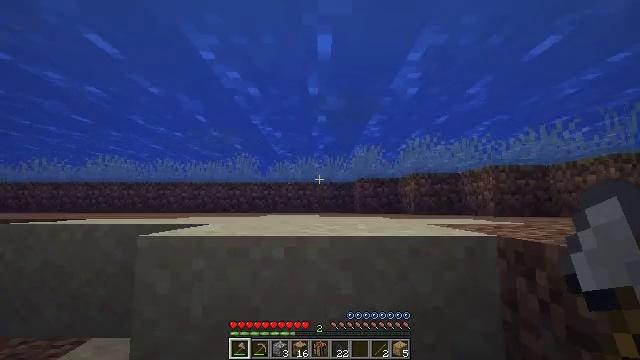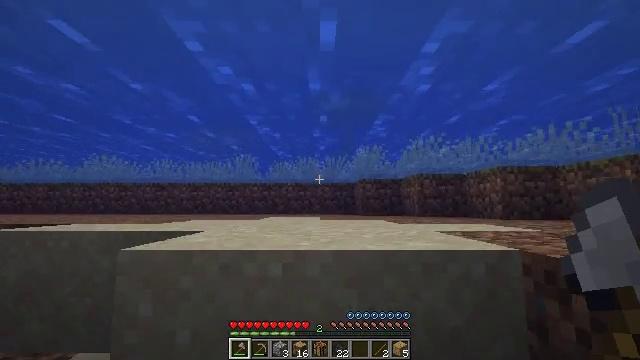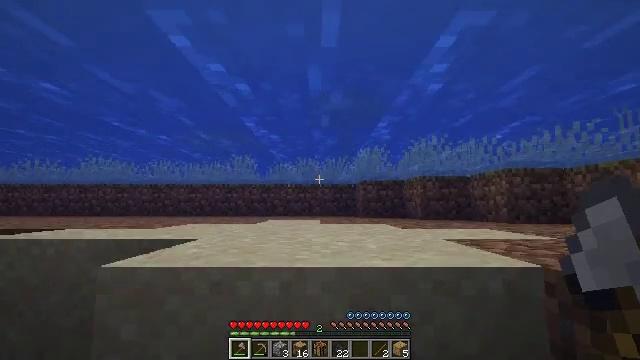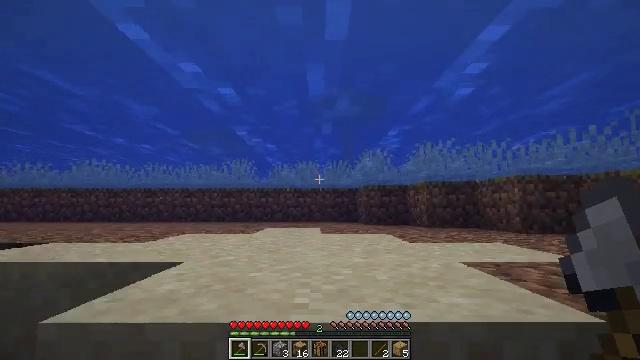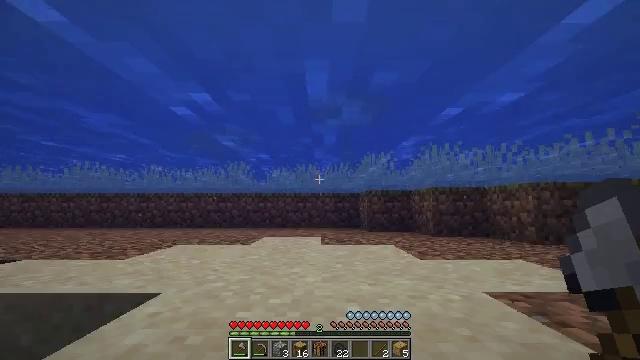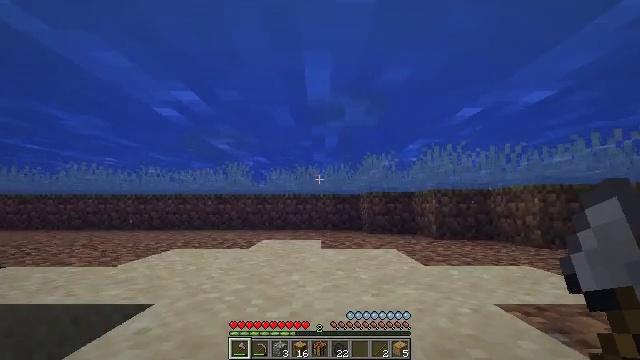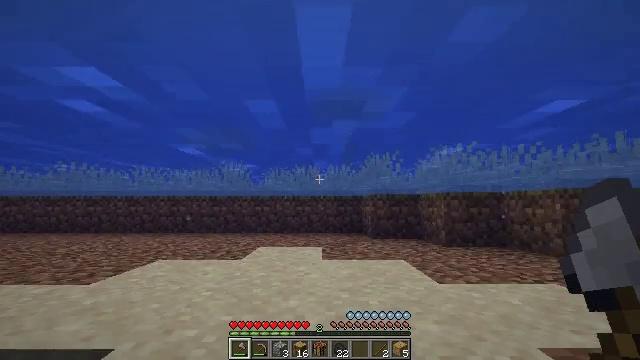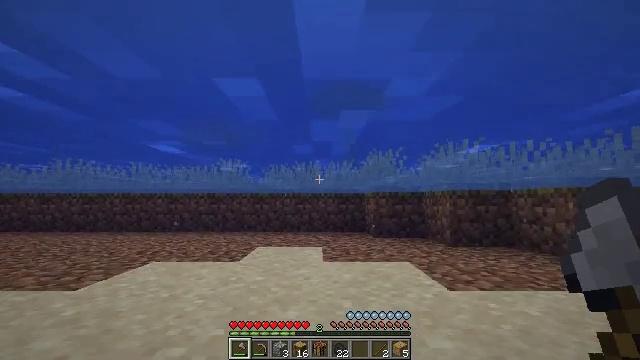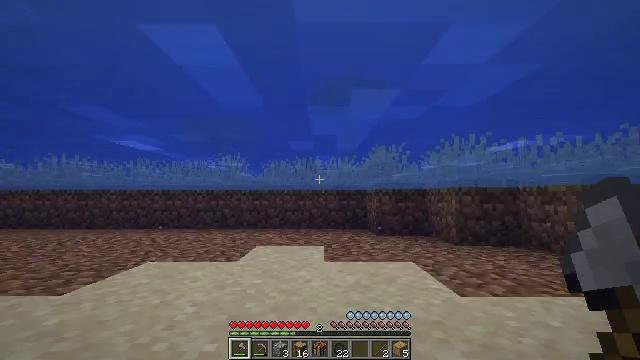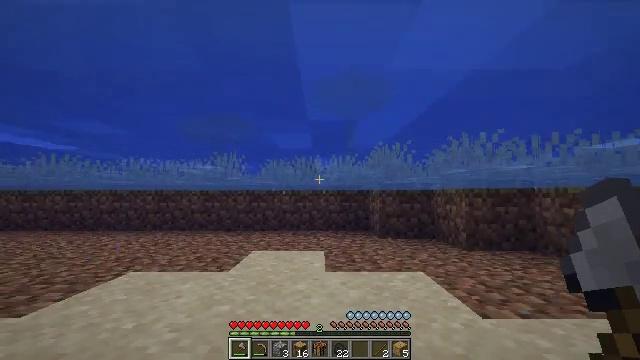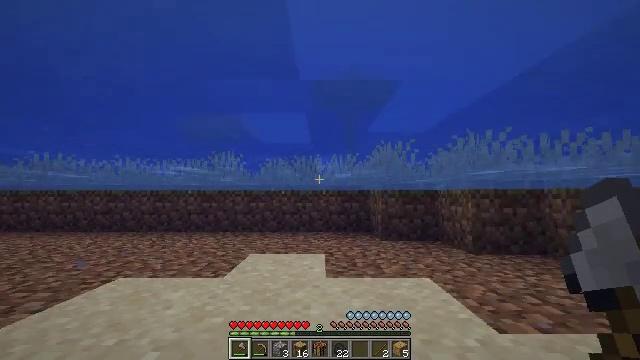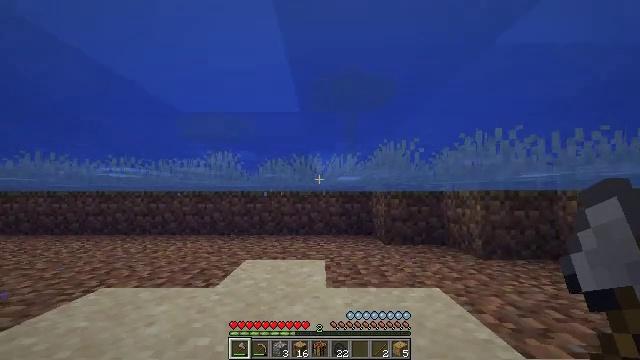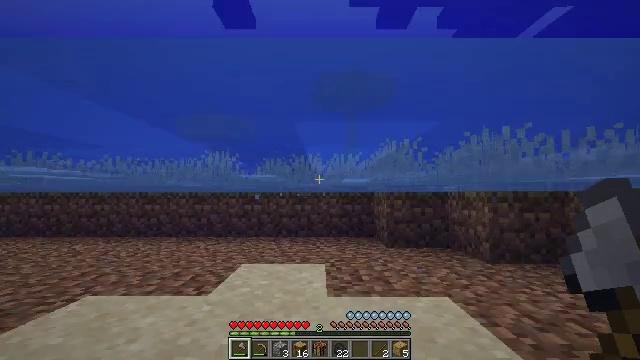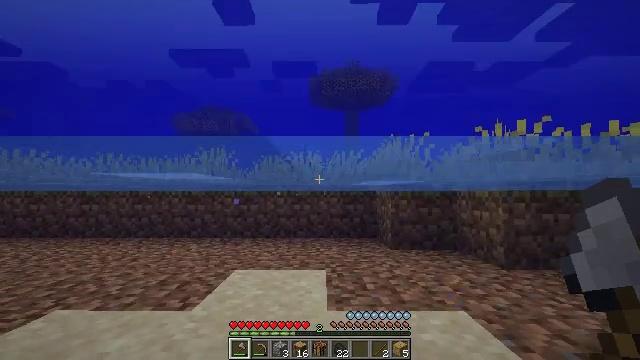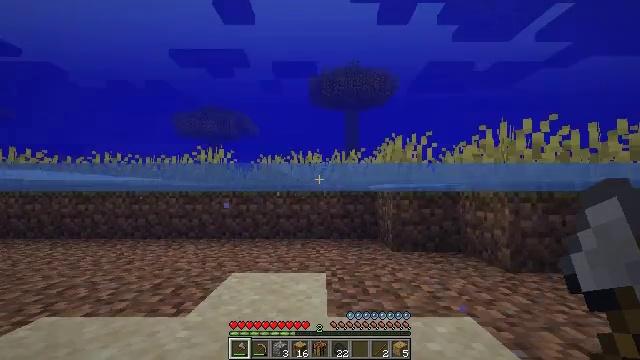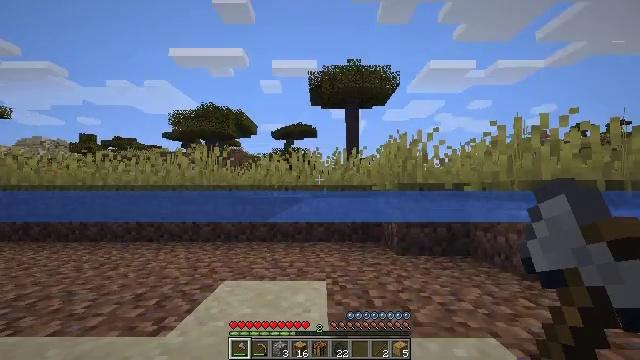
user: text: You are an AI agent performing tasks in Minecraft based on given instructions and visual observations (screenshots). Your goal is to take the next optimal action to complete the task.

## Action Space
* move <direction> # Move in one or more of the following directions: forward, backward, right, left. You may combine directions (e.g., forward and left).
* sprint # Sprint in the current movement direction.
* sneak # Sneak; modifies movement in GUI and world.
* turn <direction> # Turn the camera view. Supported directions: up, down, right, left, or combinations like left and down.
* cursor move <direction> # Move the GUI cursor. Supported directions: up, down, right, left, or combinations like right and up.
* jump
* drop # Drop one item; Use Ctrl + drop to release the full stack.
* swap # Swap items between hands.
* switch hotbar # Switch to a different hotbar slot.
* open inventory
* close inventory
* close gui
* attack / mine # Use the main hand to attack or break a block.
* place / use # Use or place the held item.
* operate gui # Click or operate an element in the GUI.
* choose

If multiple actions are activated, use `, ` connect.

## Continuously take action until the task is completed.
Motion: motion action
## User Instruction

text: Kill the sheep.
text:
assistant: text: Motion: move forward, sprint, jump
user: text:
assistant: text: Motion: move forward, sprint, jump
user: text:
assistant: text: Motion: move forward, sprint, jump
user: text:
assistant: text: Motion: move forward, sprint
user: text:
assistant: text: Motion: move forward, sprint
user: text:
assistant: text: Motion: move forward, sprint
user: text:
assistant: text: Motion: move forward, sprint
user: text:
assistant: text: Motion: move forward, sprint, turn down
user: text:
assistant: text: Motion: move forward, sprint
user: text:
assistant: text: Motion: move forward, sprint
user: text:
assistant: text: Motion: move forward, sprint
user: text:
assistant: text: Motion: move forward, sprint
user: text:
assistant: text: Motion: move forward, sprint
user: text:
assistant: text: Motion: move forward, sprint
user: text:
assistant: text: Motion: move forward, sprint
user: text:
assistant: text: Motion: move forward, sprint
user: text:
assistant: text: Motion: move forward, sprint
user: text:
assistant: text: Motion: move forward, sprint
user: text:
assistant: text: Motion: move forward, sprint
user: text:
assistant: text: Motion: move forward, sprint
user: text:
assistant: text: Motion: move forward, sprint
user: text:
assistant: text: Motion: move forward, sprint, turn right
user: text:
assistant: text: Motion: move forward, sprint, turn right
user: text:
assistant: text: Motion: move forward, sprint, turn right
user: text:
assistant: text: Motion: move forward, sprint
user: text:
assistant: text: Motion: move forward, sprint
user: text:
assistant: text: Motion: move forward, sprint
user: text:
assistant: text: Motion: move forward, sprint
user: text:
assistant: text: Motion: move forward, sprint
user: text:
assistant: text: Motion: move forward, sprint